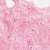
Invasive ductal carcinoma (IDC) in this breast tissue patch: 0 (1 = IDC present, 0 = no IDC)